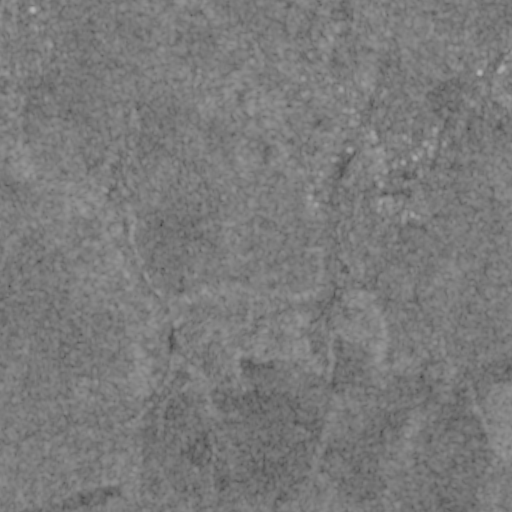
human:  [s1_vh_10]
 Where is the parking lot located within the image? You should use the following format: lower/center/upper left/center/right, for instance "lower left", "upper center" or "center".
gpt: The parking lot is located in the upper right of the image.
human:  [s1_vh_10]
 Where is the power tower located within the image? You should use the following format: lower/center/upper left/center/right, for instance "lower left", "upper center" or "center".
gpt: The power tower is located in the lower of the image.
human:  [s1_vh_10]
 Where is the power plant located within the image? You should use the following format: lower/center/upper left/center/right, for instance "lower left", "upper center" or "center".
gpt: There is no power plant in the image.

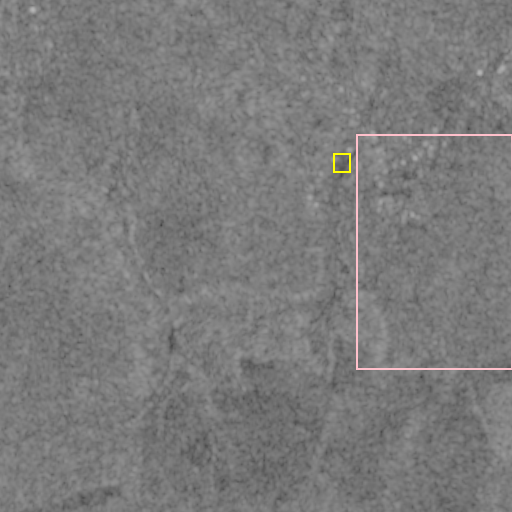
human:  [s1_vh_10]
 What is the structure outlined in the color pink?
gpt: The structure outlined in pink is a crop field.
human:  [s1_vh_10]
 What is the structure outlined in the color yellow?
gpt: The structure outlined in yellow is a park.
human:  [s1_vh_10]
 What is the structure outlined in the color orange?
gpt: There is no orange outline.